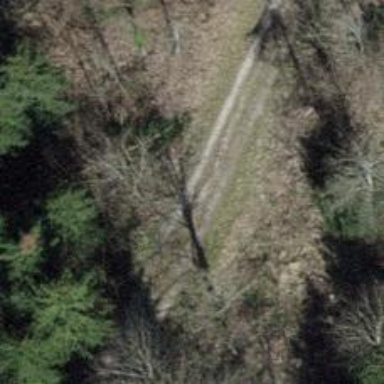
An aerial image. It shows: Track road with grade3 tracktype.